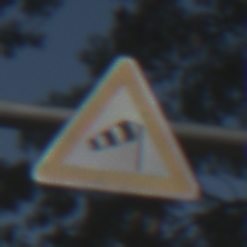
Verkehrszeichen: SeitenwindVonRechts
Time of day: Midday
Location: Outdoor (Suburban)
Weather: Clear
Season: NotSpecified
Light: Natural